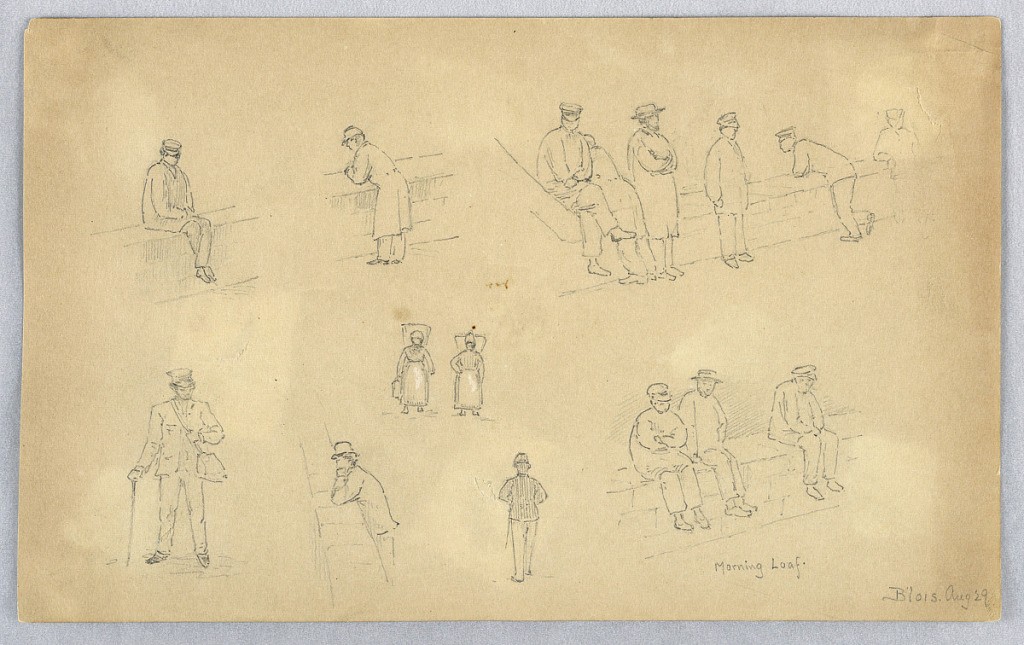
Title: Figure Sketches at Blois
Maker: Arnold William Brunner, American, 1857–1925
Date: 1883
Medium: Graphite and white heightening on grey-brown paper
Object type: Drawing
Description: Various figures, male figure sitting, leaning, looking over low brick wall. Lower left, man with hat, cane and bag standing. Center, two women walking.